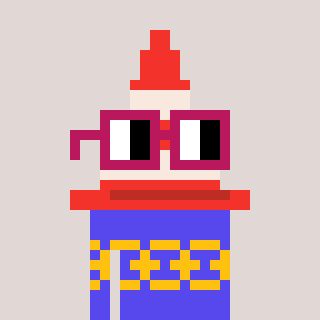
a pixel art character with square dark red glasses, a cone-shaped head and a computerblue-colored body on a warm background